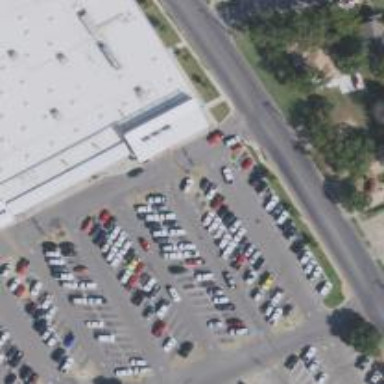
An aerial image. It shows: Parking space.